Question: I am using YUI Menu with JQuery Slickgrid & JQuery Skin !!! (Yes I know)
I'm having the following problem

The menu is blending into the grid. What css should I change to fix this issue?
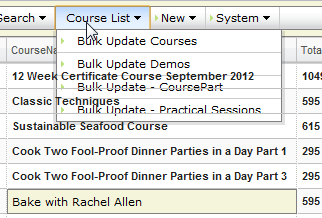
Answer: Use z-index to keep your div on top of another.
'''
z-index: 5;
'''